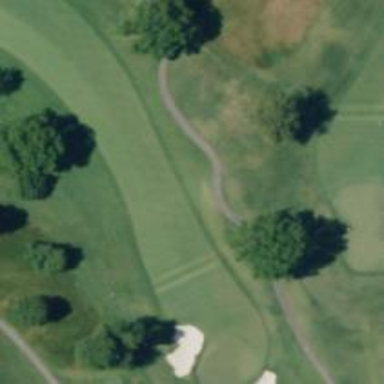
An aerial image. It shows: Golf cartpath that is also road path.